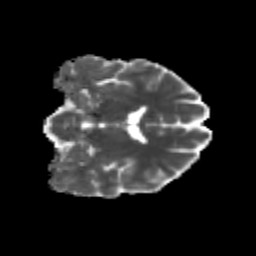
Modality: MD
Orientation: coronal
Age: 29
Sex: male
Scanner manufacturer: siemens
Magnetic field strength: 3 T
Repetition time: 3.5 s
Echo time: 0.113 s